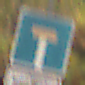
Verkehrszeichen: Sackgasse
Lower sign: HinweisGeaenderteVorfahrtVerkehrsfuehrungVerkehrsregelung3
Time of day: MorningAfternoon
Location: Outdoor (Nature)
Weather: Overcast
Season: Autumn
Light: Natural